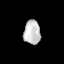
Tissue: lung
Cell type: T cells
Senescence score: 0.1537
Nuclear area (px): 382
Mean DAPI intensity: 200.411